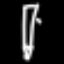
Label: pencil